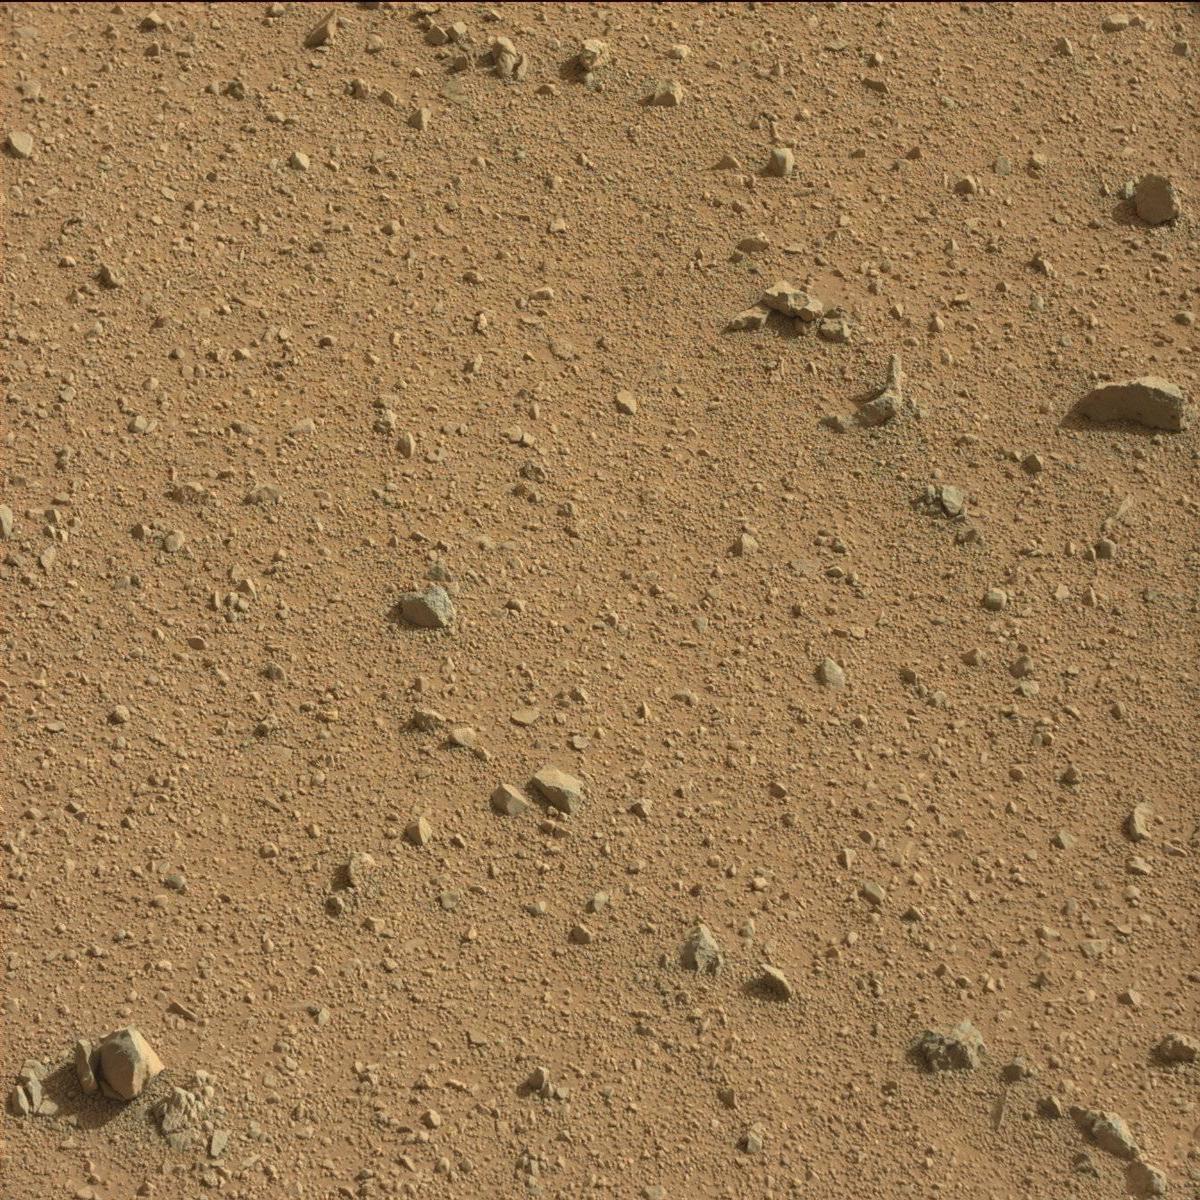
Terrain classes present: Bedrock, Rock, Sand / Soil